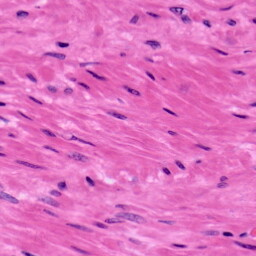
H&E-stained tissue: Prostate